堑堵和阳马都是中国古代算术中的几何体，堑堵是指底面为直角三角形的直三棱柱，阳马是指底面为长方形，一条侧棱垂直于底面的四棱锥，在如图所示的堑堵中，面积最大的侧面$ABCD$是边长为2的正方形，则四棱锥$E-ABCD$的体积的最大值为 (\quad)

\noindent A．$\dfrac{1}{3}$ \quad\quad B．$\dfrac{2}{3}$ \quad\quad C．$1$ \quad\quad D．$\dfrac{4}{3}$

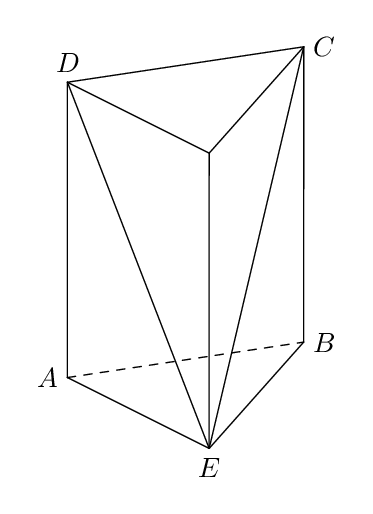
【解答】

\noindent \textbf{【难度】}$\star\star\star$

\noindent \textbf{【答案】}D

\noindent \textbf{【解析】}解：依题意，$\angle AEB=90^\circ$，且$AB=2$，作$EM\perp AB$于$M$，则有$EM\perp$平面$ABCD$，要使$E-ABCD$的体积最大，则只需$EM$最大，而当$M$为$AB$中点，即$\text{Rt}\triangle ABE$为等腰直角三角形时，$EM$取得最大，且最大值为$1$，故$E-ABCD$的体积的最大值为$\dfrac{1}{3}\times2\times2\times1=\dfrac{4}{3}$．故选：D．